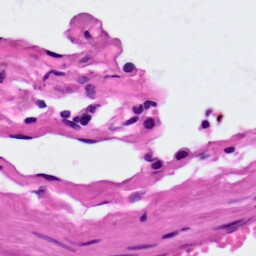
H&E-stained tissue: Lung